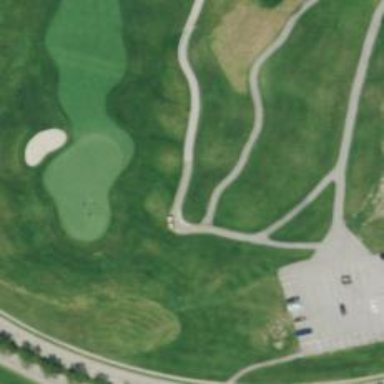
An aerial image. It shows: Well-maintained path used as golf cart path. The tracktype is grade1.